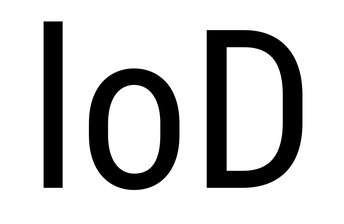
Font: Roboto_Condensed_Regular